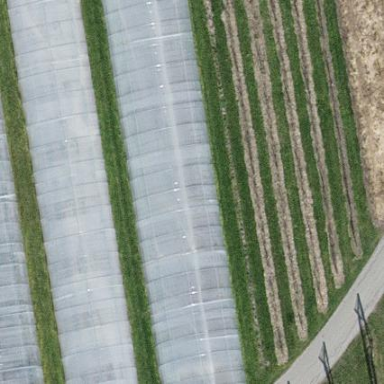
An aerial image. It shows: Greenhouse.